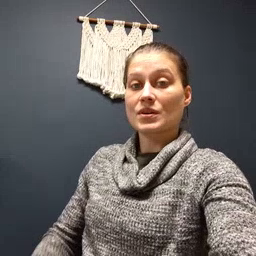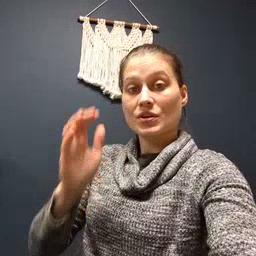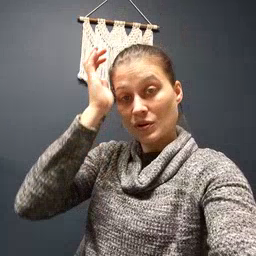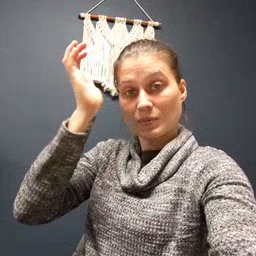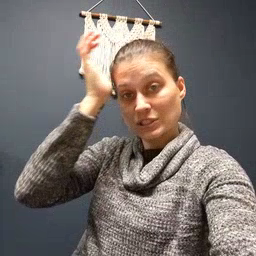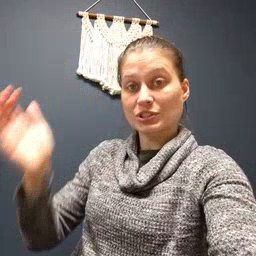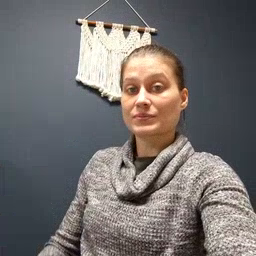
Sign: garbage